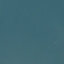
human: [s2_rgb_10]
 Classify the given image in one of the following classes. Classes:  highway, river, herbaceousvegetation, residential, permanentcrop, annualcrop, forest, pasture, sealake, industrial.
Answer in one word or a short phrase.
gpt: SeaLake